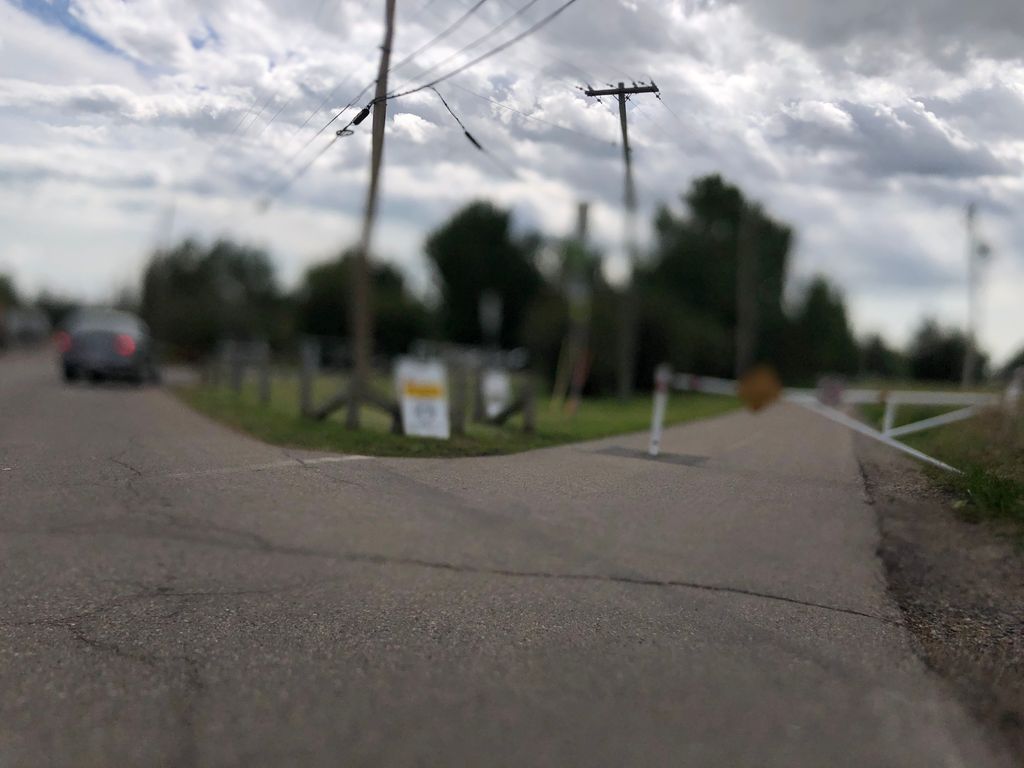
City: calgary